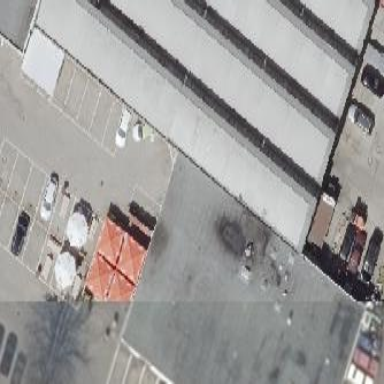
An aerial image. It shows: Industrial building with works in progress.